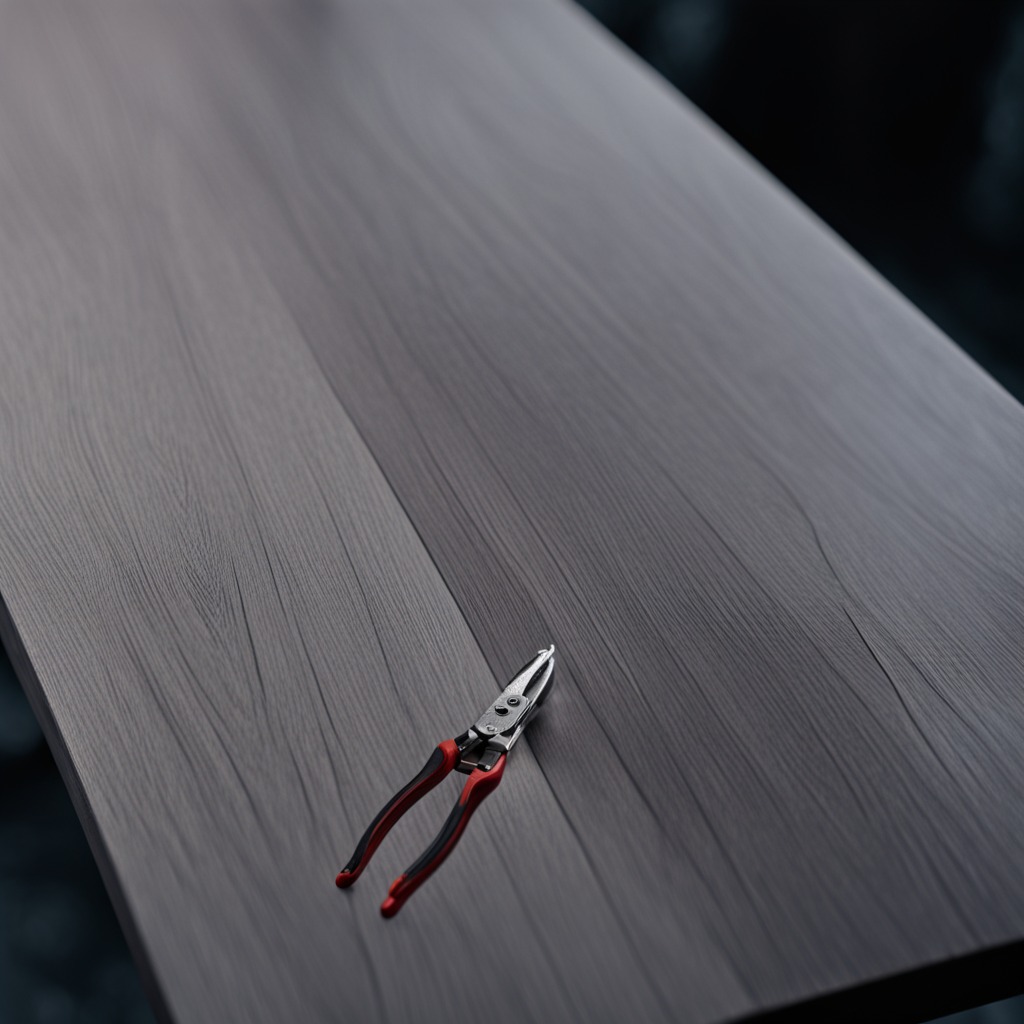
A plier is lying on a table with burn marks in a small garage at twilight.